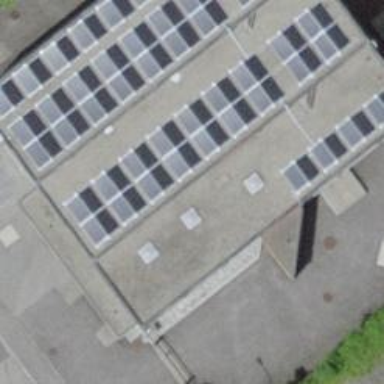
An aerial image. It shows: Minor distribution power substation.